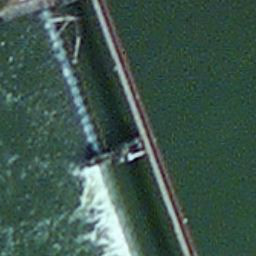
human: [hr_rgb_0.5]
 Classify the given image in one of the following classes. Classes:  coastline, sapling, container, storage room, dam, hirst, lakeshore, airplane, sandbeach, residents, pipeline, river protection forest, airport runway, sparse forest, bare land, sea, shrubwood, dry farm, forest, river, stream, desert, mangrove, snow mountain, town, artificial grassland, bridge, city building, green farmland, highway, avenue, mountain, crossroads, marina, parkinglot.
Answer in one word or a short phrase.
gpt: dam